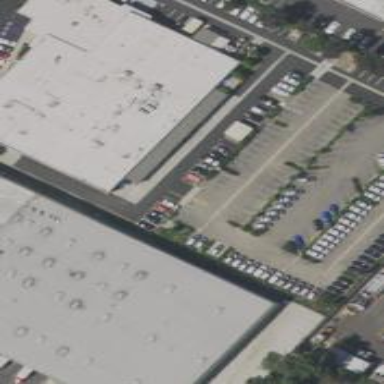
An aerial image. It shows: Commercial area.